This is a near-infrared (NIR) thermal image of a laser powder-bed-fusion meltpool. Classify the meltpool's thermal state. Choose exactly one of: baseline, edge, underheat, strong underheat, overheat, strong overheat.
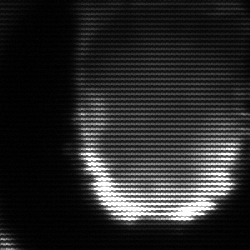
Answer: baseline